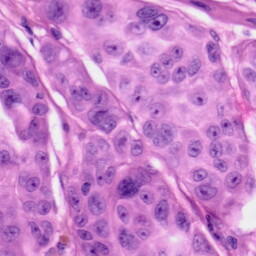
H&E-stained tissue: Skin